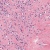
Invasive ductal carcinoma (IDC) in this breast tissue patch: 1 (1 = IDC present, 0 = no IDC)